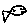
Label: fish